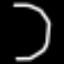
Label: octagon